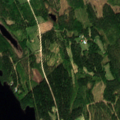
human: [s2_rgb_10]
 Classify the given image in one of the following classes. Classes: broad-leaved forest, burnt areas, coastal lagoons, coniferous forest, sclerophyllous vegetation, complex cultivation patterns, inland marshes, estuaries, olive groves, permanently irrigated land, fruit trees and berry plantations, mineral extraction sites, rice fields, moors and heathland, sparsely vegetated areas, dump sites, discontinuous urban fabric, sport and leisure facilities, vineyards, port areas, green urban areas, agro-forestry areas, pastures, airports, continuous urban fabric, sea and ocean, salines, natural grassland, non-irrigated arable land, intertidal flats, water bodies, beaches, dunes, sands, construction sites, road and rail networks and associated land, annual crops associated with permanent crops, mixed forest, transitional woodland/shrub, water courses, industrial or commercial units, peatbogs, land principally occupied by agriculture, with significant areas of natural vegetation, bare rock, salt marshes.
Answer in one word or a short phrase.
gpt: coniferous forest, mixed forest, water bodies